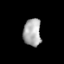
Tissue: lung
Cell type: Epithelial cells
Senescence score: 0.1638
Nuclear area (px): 471
Mean DAPI intensity: 173.699